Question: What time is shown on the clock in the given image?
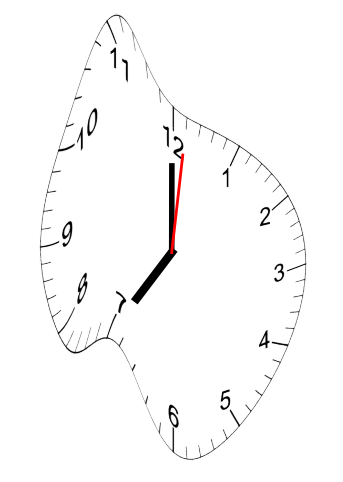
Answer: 07:00:01